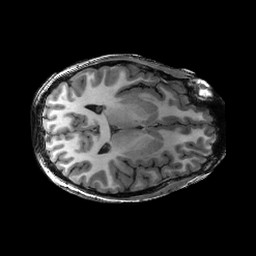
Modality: T1w
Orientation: axial
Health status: ill
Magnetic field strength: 3 T